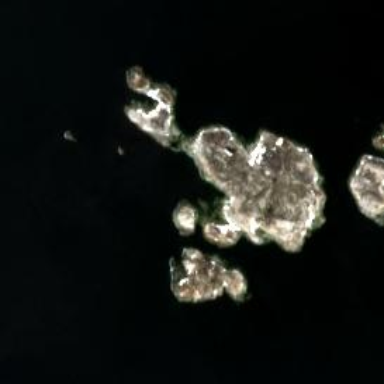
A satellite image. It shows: Island with natural coastline.